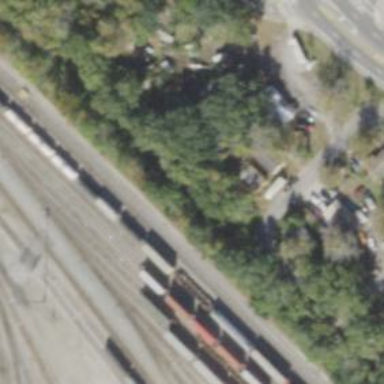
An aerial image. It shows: Railway yard used for servicing trains.